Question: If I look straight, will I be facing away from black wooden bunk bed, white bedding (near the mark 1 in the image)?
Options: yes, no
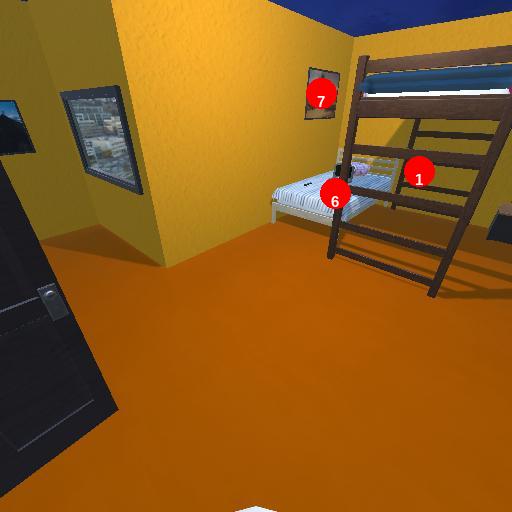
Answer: yes